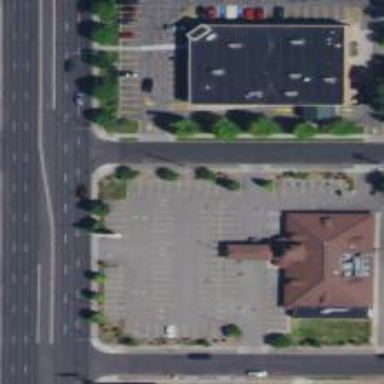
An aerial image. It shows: Retail area.